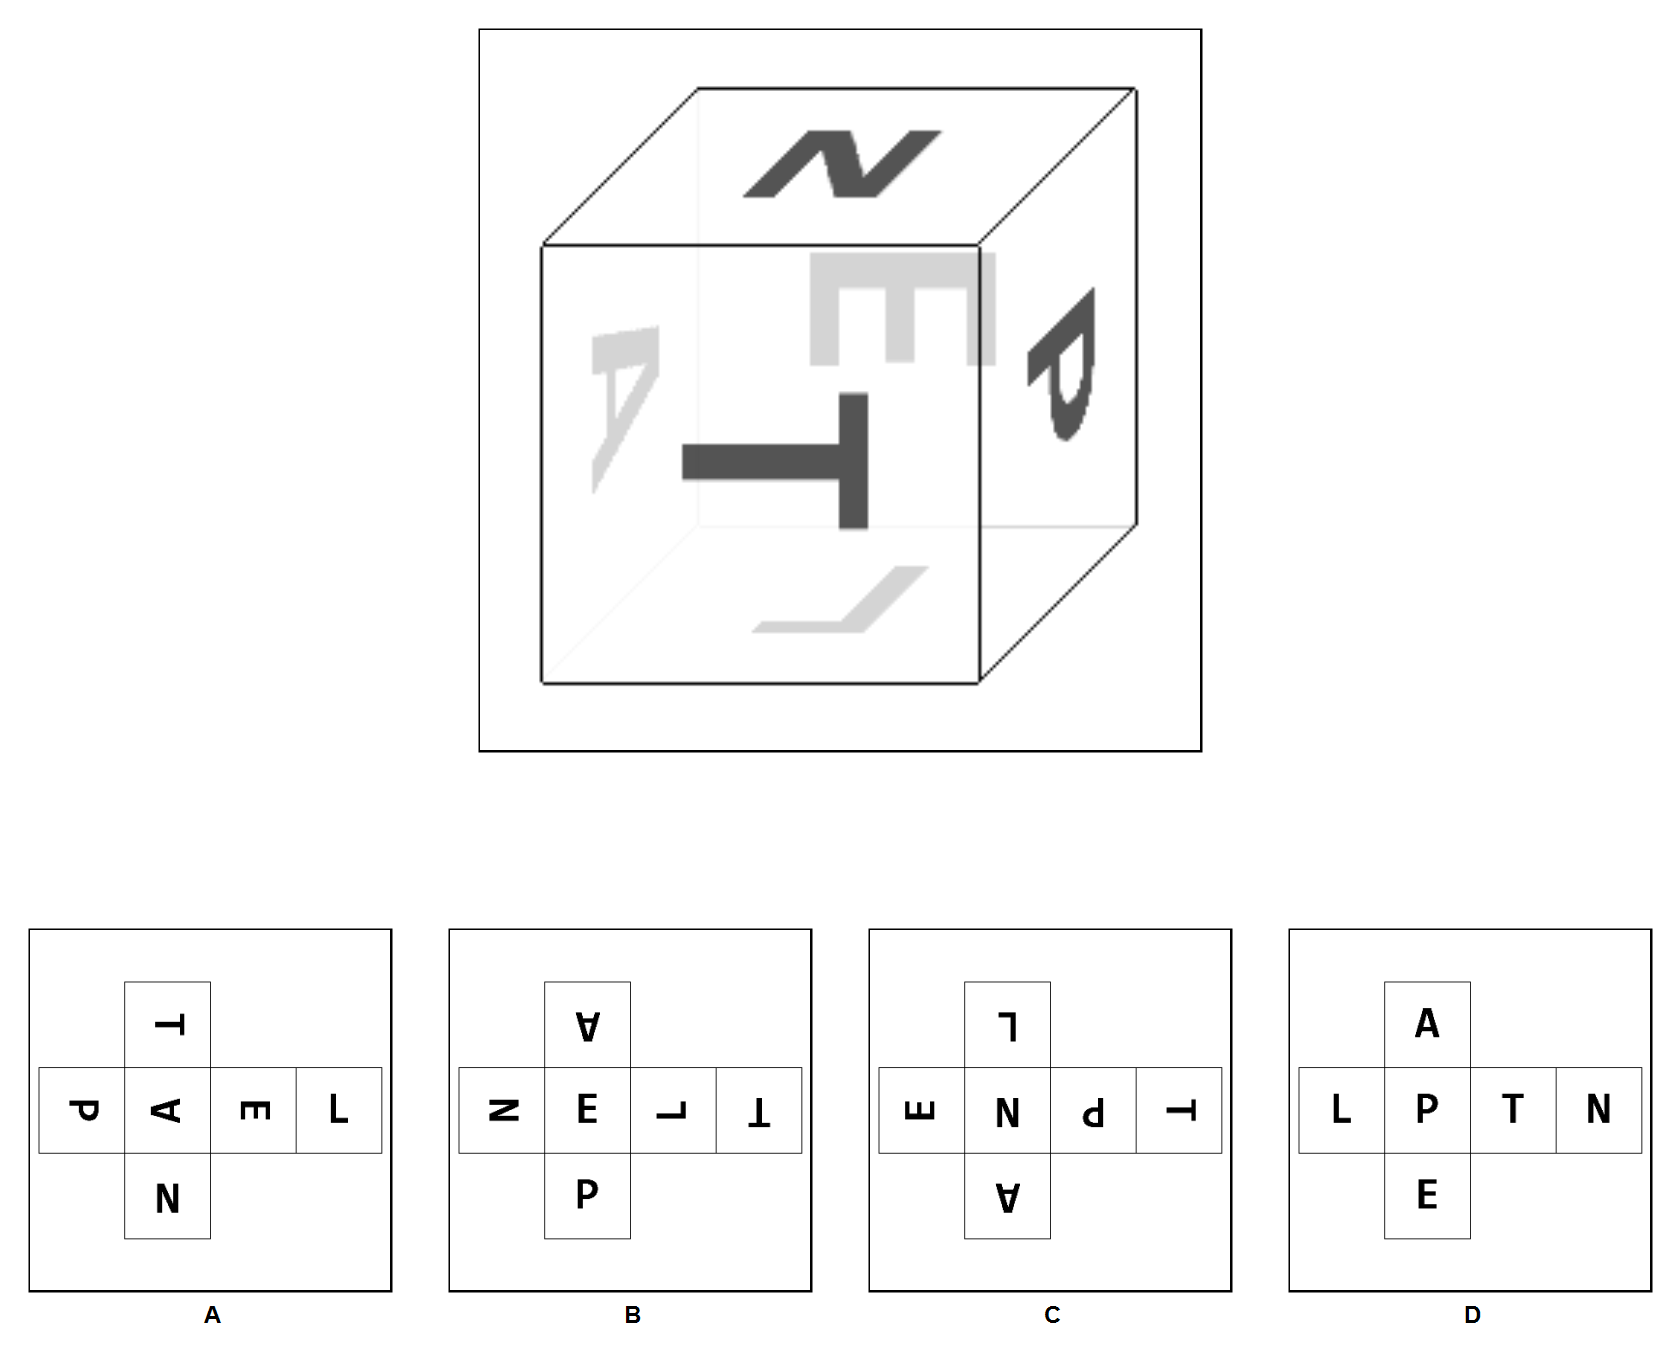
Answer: B